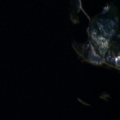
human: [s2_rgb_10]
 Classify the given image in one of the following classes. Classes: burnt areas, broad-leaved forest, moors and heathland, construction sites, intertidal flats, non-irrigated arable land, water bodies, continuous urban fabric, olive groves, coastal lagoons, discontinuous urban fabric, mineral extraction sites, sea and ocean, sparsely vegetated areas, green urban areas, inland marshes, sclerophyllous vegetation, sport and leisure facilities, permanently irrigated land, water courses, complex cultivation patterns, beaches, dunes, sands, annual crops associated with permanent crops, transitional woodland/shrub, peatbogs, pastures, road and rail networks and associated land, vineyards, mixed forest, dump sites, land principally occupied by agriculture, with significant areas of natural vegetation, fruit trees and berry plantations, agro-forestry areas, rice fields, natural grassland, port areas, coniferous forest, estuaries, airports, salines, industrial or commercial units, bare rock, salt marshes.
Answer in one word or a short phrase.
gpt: coniferous forest, water bodies